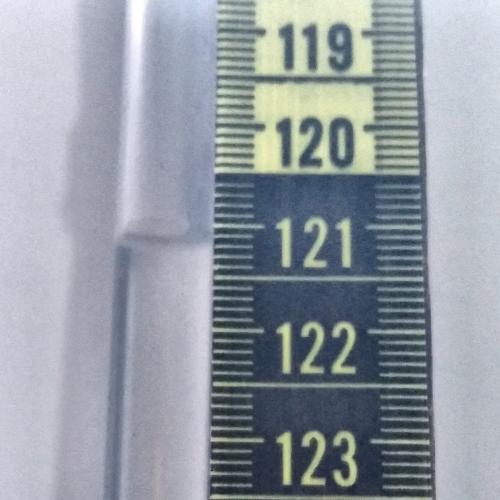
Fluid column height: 121.2 cm